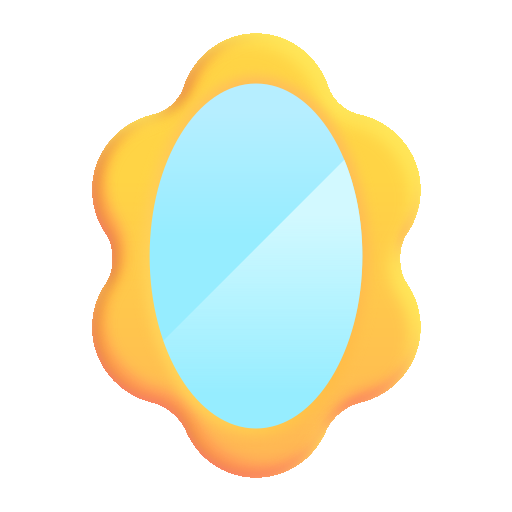
mirror color